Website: home-depot
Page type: billing-address
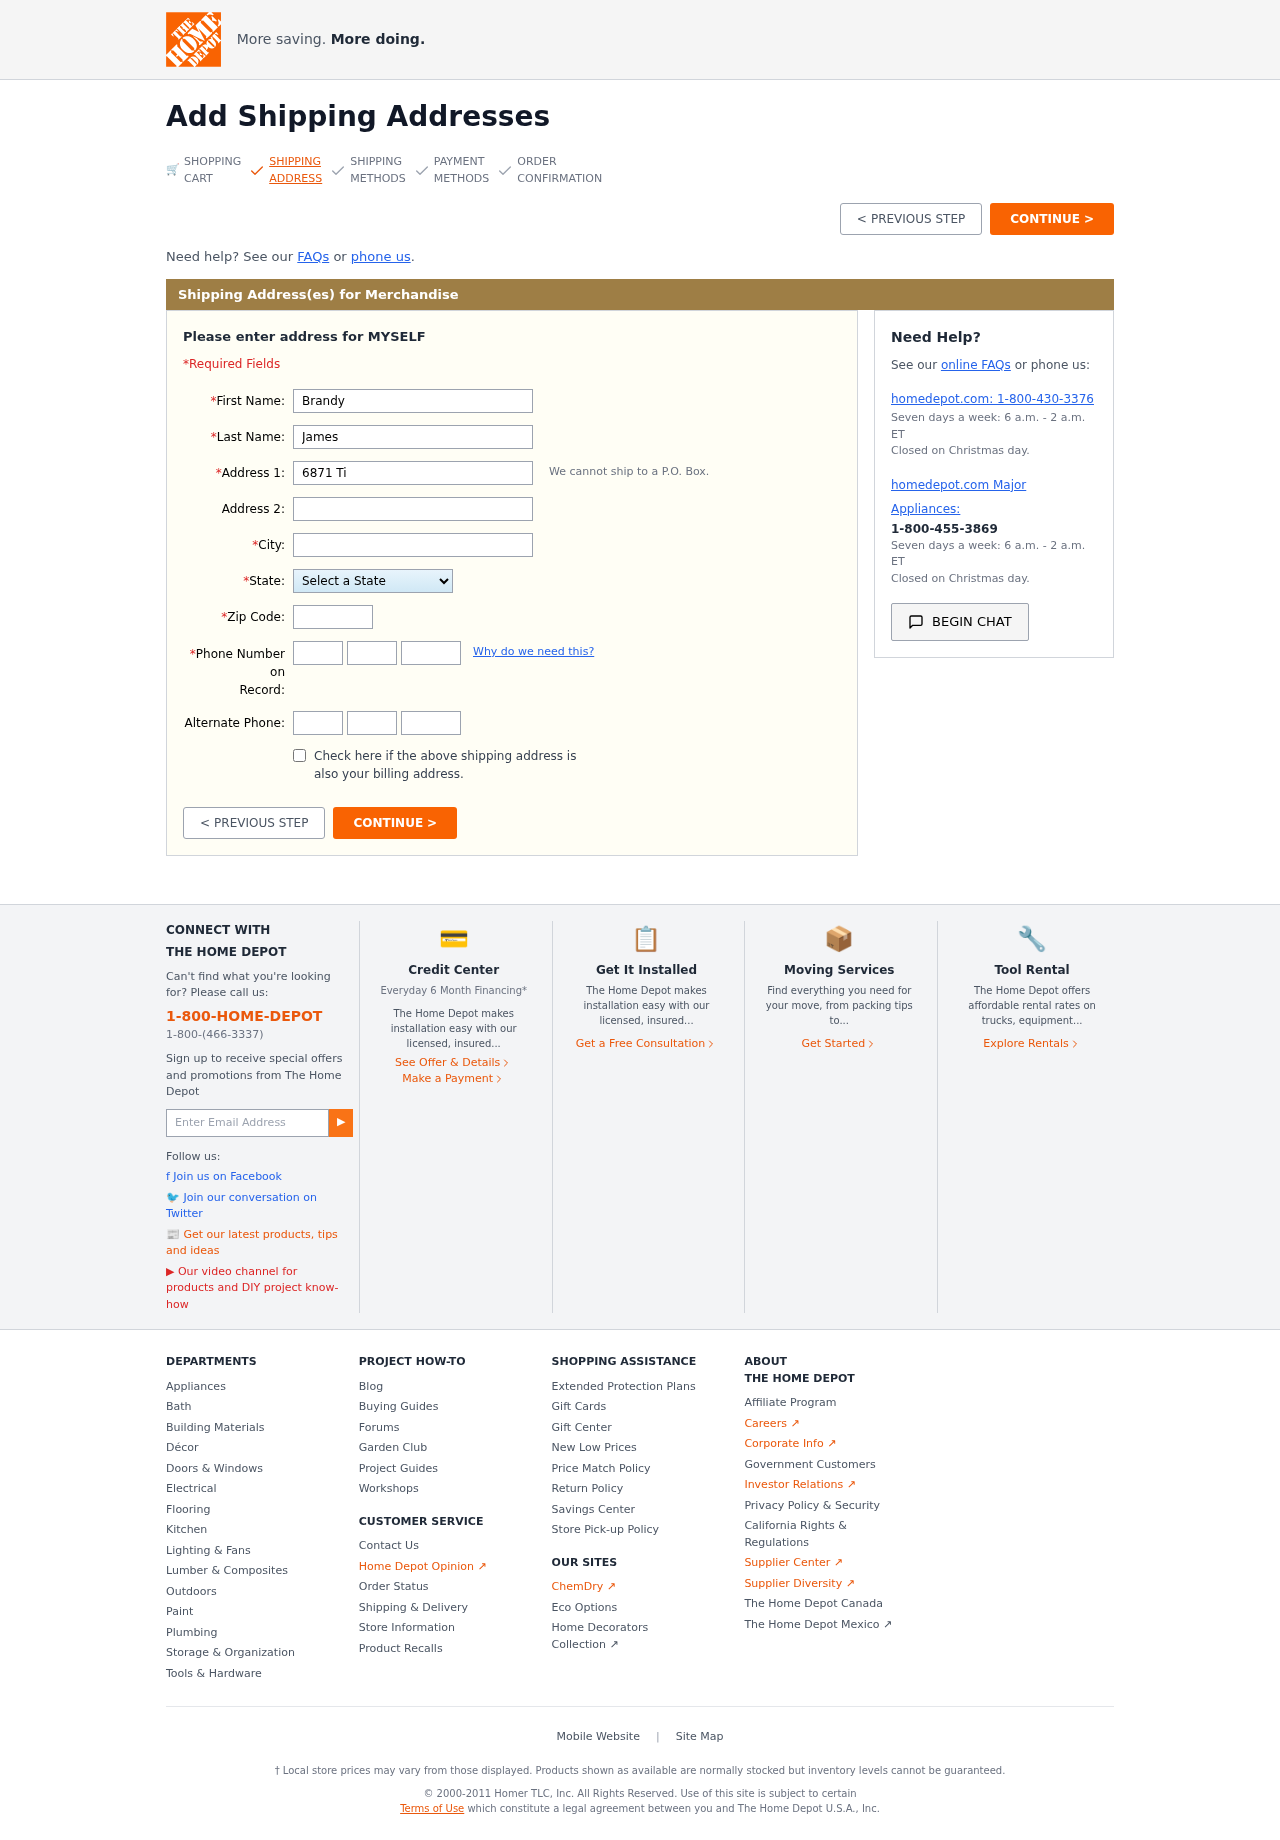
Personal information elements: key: PII_STATE
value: Florida
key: PII_FIRSTNAME
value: Brandy
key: PII_LASTNAME
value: James
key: PII_STREET
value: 6871 Tina Wall
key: PII_STREET2
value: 746 Yvonne Ford
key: PII_CITY
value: Port Ryan
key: PII_POSTCODE
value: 94622
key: PII_PHONE_AREA
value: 300
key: PII_PHONE_PREFIX
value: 501
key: PII_PHONE_LINE
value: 2516